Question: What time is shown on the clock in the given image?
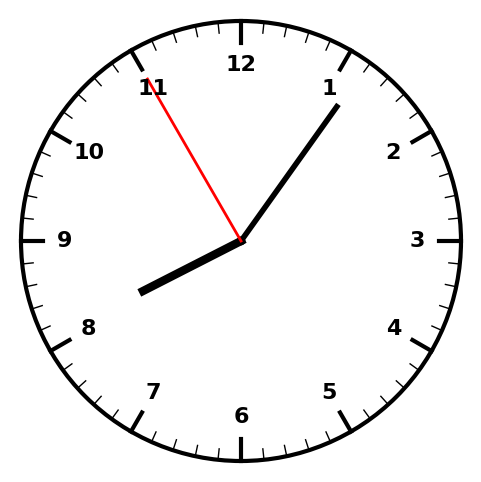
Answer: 08:05:55